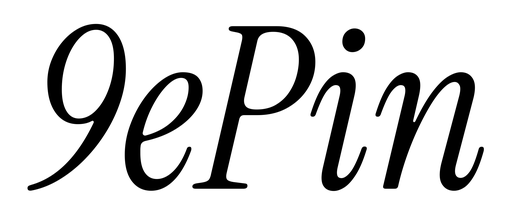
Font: InstrumentSerif-Italic